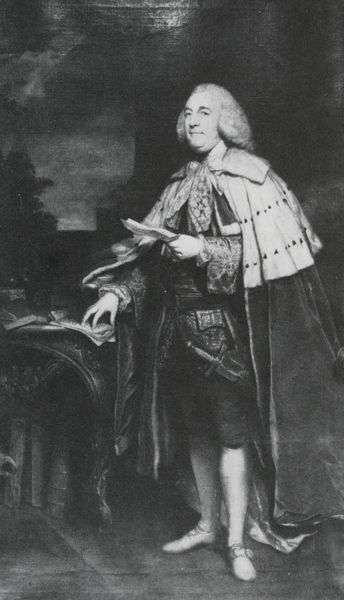
Titel: Robert Marsham, Second Baron Romney
Künstler: Joshua Reynolds
Standort: London
Institution: Royal Society of Arts
Schlagwörter: baum, dunkel, feder, gemälde, hand, himmel, kopf, körper, mann, schatten, umhang, weiß, bäume, landschaft, fenster, finger, frisur, grau, haar, hell, hintergrund, licht, mund, nacht, nase, schwarz, tisch, ausblick, blick, gürtel, tuch, rock, alt, hose, augen, barock, hermelin, kleidung, kragen, pelz, samt, spitze, stehen, bildnis, herr, hände, portrait, porträt, schauen, ferne, boden, gewand, haare, mantel, pose, stehend, adel, blatt, locken, seide, beine, perücke, adlig, füße, papier, papiere, schreibtisch, man, schuhe, kaiser, könig, dick, halstuch, lesen, ganzfigurig, edel, face, foto, fotografie, photographie, griff, wei, strümpfe, zettel, schwarz-weiss, fliesen, schwert, schriften, napoleon, adeliger, degen, manschetten, posieren, herrscher, nerz, fliese, pracht, vertrag, anführer, fürst, kopie, photo, ganzfigur, seiten, doppelkinn, brief, dolch, strumpfhose, feldherr, plan, kniebundhose, adliger, edelmann, schriftstück, fließen, prunk, letter, purpur, herscher, würdevoll, king, regent, prunkvoll, fließe, herrscherbildnis, kniehosen, andeutung, france, verweis, jand, sky, deen, nicht, mantle, fur, aufmnahme, table, tree, book, ausschweifend, naführer, feet, n'man, standing, cloak, wig, head, column